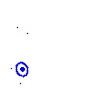
Particle: electron